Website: bh-photo
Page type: cross-sells
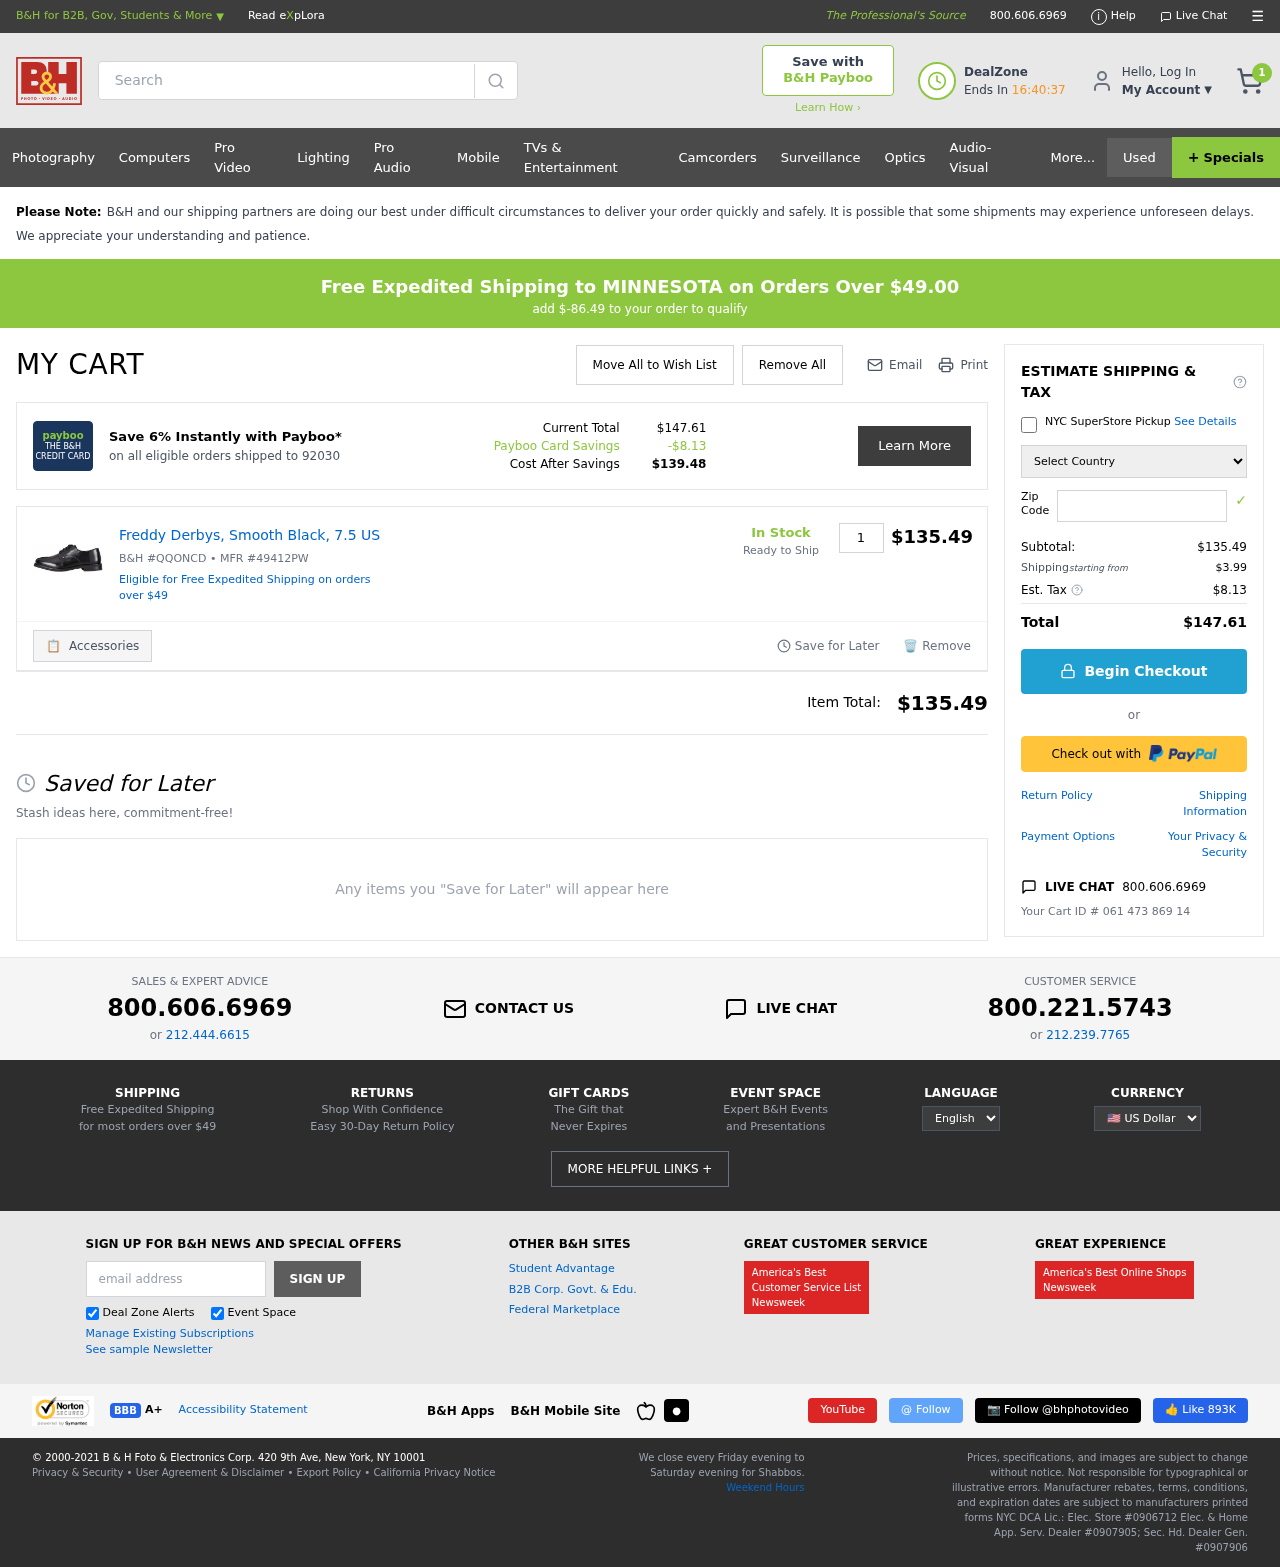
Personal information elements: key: PII_COUNTRY
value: United States
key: PII_POSTCODE
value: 92030
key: PII_STATE
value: MINNESOTA
Product elements: key: PRODUCT1_NAME
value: Freddy Derbys, Smooth Black, 7.5 US
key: PRODUCT1_PRICE
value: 135.49
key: PRODUCT1_QUANTITY
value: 1
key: PRODUCT1_SKU
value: B&H #QQONCD
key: PRODUCT1_MFR
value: MFR #49412PW
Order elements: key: ORDER_NUM_ITEMS
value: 1
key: SHIPPING_THRESHOLD_REMAINING
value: $-86.49
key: ORDER_TOTAL
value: $147.61
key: ORDER_SUBTOTAL
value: $135.49
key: ORDER_SHIPPING_COST
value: $3.99
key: ORDER_TAX
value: $8.13
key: ORDER_ID
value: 061 473 869 14
Search elements: key: HEADER_SEARCH
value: Search
Other elements: key: PAYBOO_SAVINGS
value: -$8.13
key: COST_AFTER_SAVINGS
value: $139.48